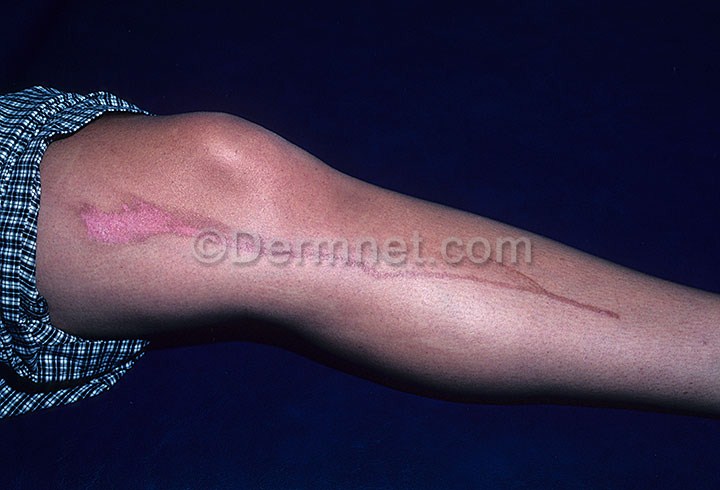
Disease: Light Diseases and Disorders of Pigmentation